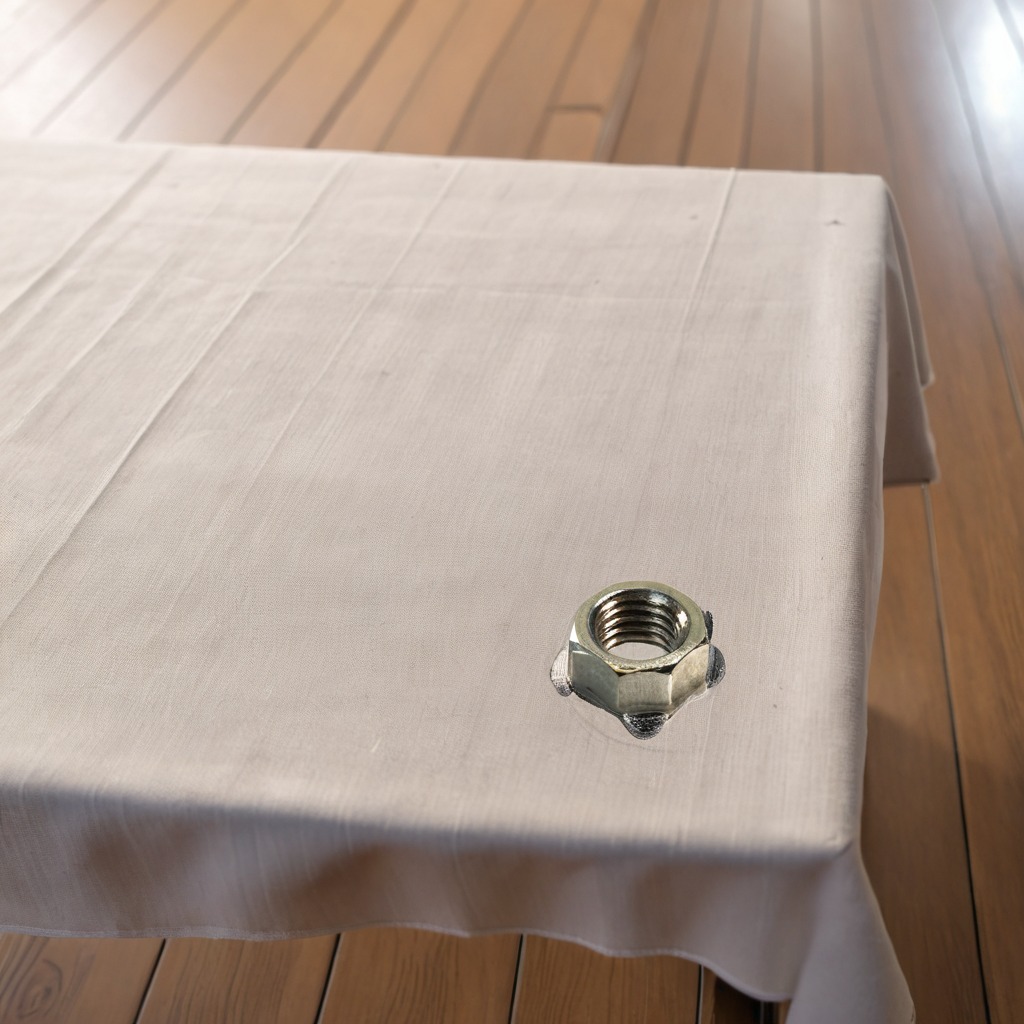
A metal nut lies on a wooden table in an outdoor workshop during daytime bright natural light soft shadows worn but beneath the cloth.